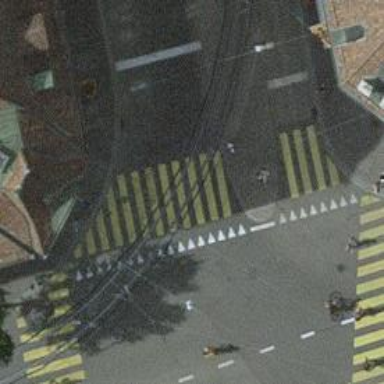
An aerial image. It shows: Tram level crossing on railway.